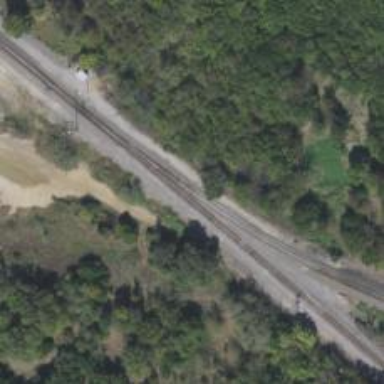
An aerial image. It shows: Railway track.